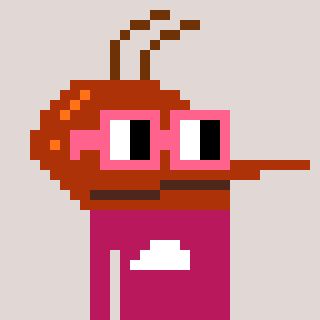
a pixel art character with square pink glasses, a mosquito-shaped head and a darkpink-colored body on a warm background